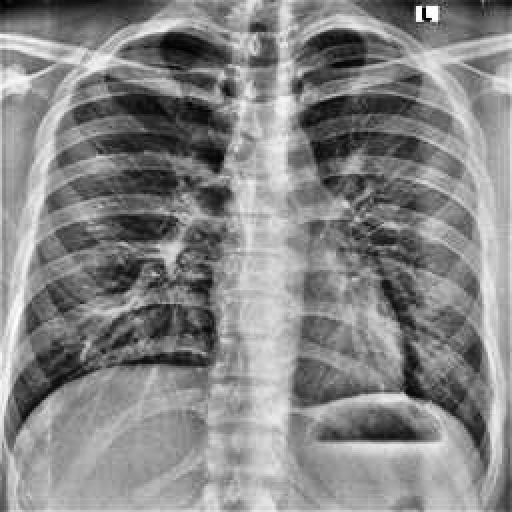
Finding: NORMAL